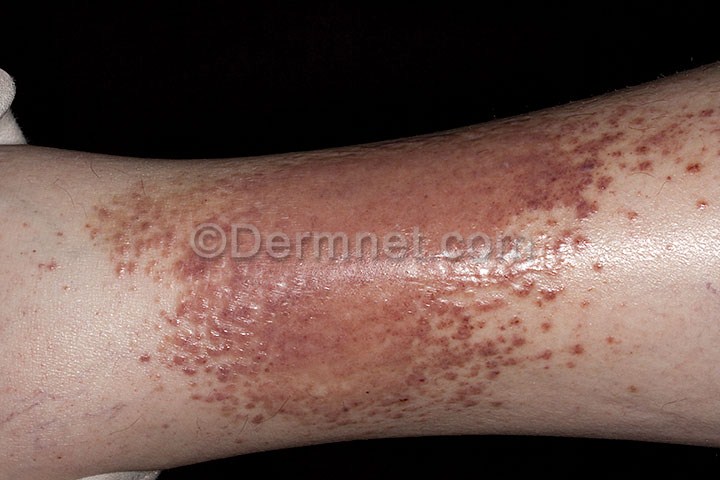
Disease: Eczema Photos